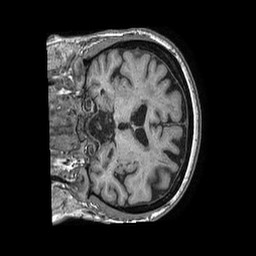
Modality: T1w
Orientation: coronal
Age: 75
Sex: female
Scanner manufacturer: philips
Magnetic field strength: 1.5 T
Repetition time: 0.007563 s
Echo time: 0.003432 s